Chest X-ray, AP view. Patient: 21 years old, sex M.
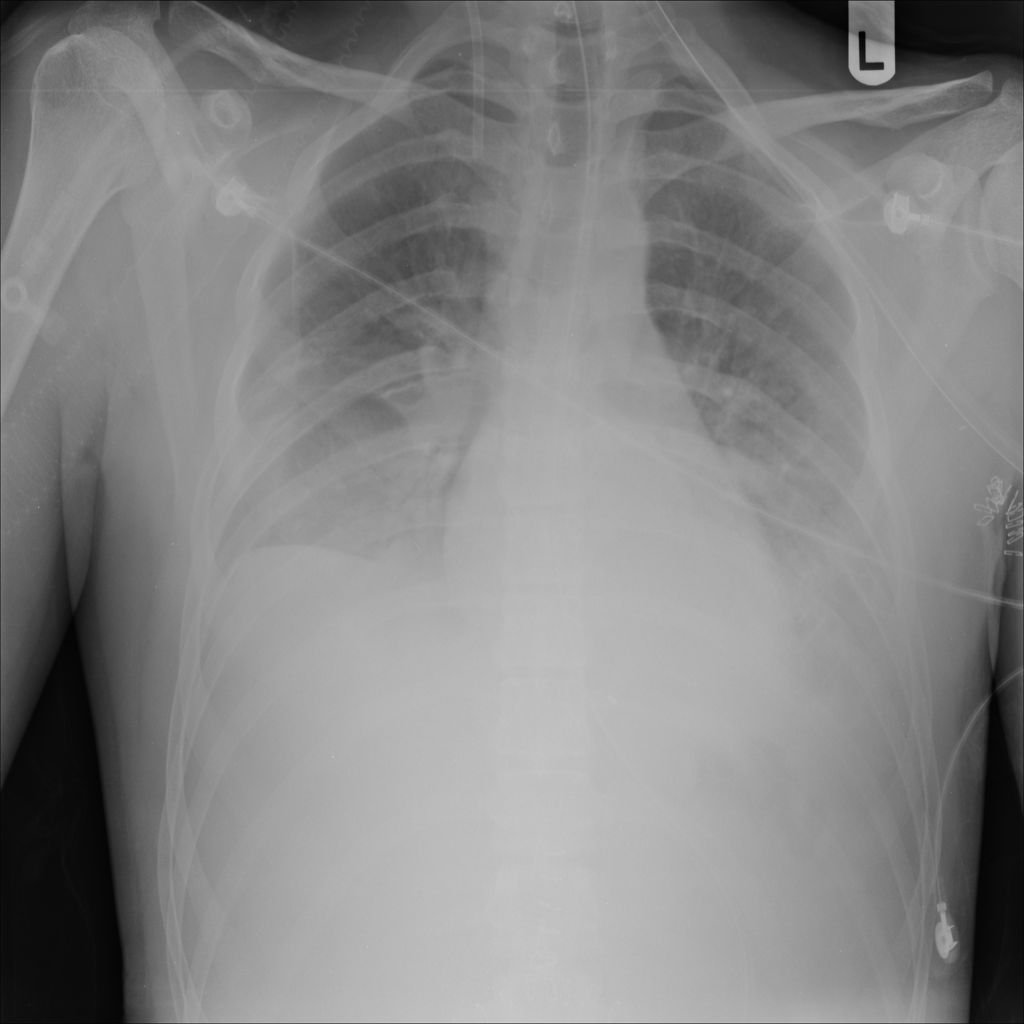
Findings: Edema